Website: home-depot
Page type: address-validator
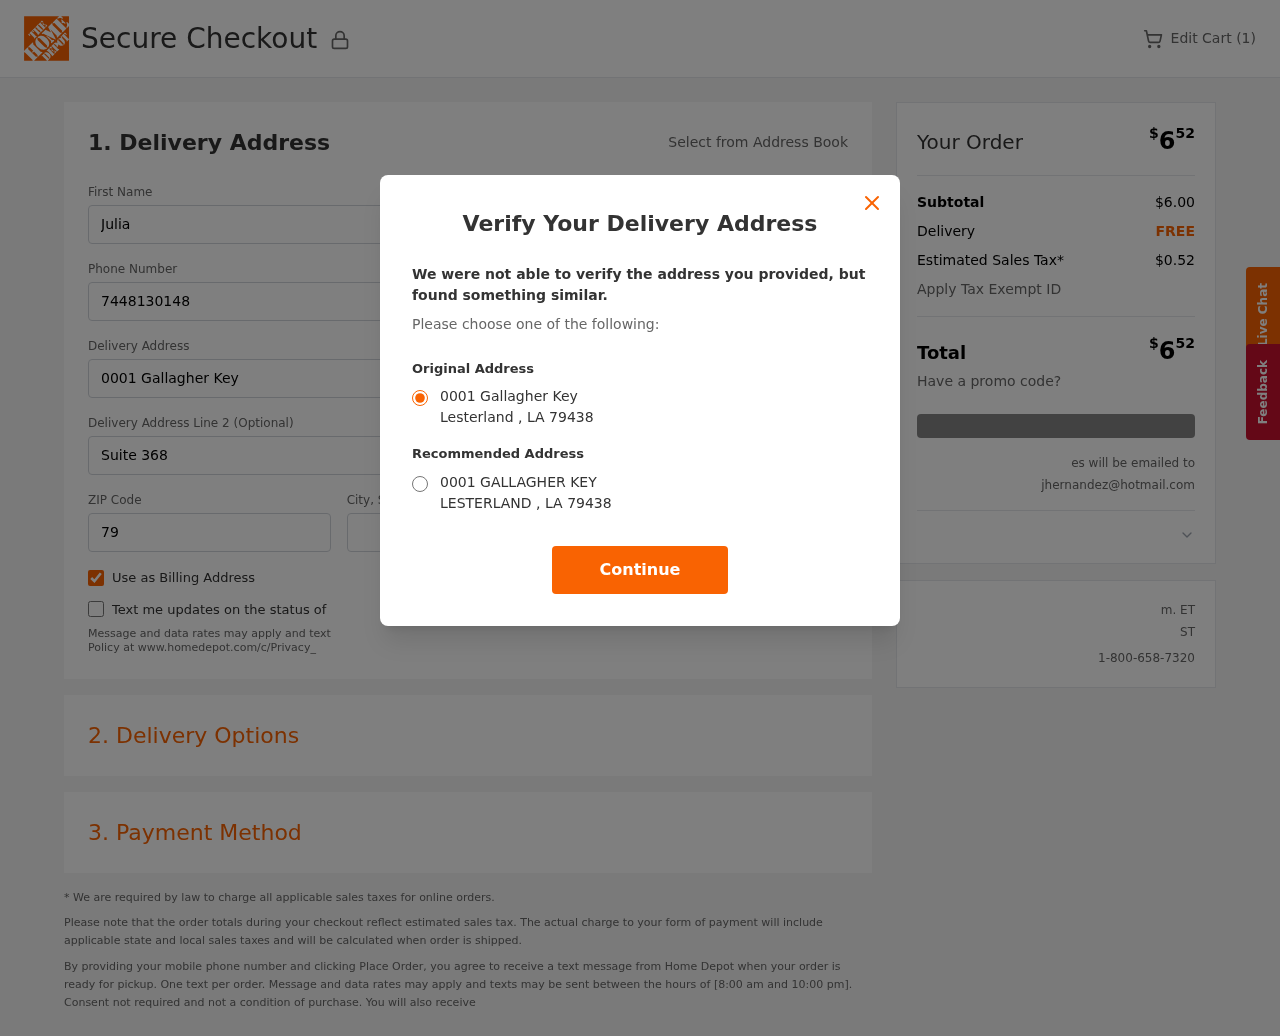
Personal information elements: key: PII_CITY
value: Lesterland
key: PII_EMAIL
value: jhernandez@hotmail.com
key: PII_POSTCODE
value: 79438
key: PII_STATE_ABBR
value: LA
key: PII_STREET
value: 0001 Gallagher Key
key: PII_FIRSTNAME
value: Julia
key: PII_LASTNAME
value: Hernandez
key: PII_PHONE
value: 7448130148
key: PII_STREET2
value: Suite 368
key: PII_CITY_STATE
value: Lesterland, LA
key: PII_STREET_ALT
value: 0001 GALLAGHER KEY
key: PII_CITY_ALT
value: LESTERLAND
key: PII_POSTCODE_FULL
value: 79438
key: PII_POSTCODE_NUMERIC
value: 79438
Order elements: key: ORDER_NUM_ITEMS
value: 1
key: ORDER_TOTAL
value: $652
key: ORDER_SUBTOTAL
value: $6.00
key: ORDER_SHIPPING_COST
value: FREE
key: ORDER_TAX
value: $0.52